Question: I am using gridfs-stream <URL> & currently i am on displaying image from gridFS.
When reading data it gives me following output. When i append this data to '<img src="data:image/jpeg;base64,(data)">', the image doesn't show.
'''
gfs
// create a read stream from gfs...
.createReadStream({ filename: 'error1.png' })
// and pipe it to Express' response
.pipe(res);
'''
Output res :-

Edited :-
I tried this :-
'''
img.src = 'data:image/jpeg;base64,' + btoa(res);
'''
Output rendered is :-
'''
<img src="data:image/jpeg;base64,W29iamVjdCBPYmplY3Rd">
'''
No image shown.
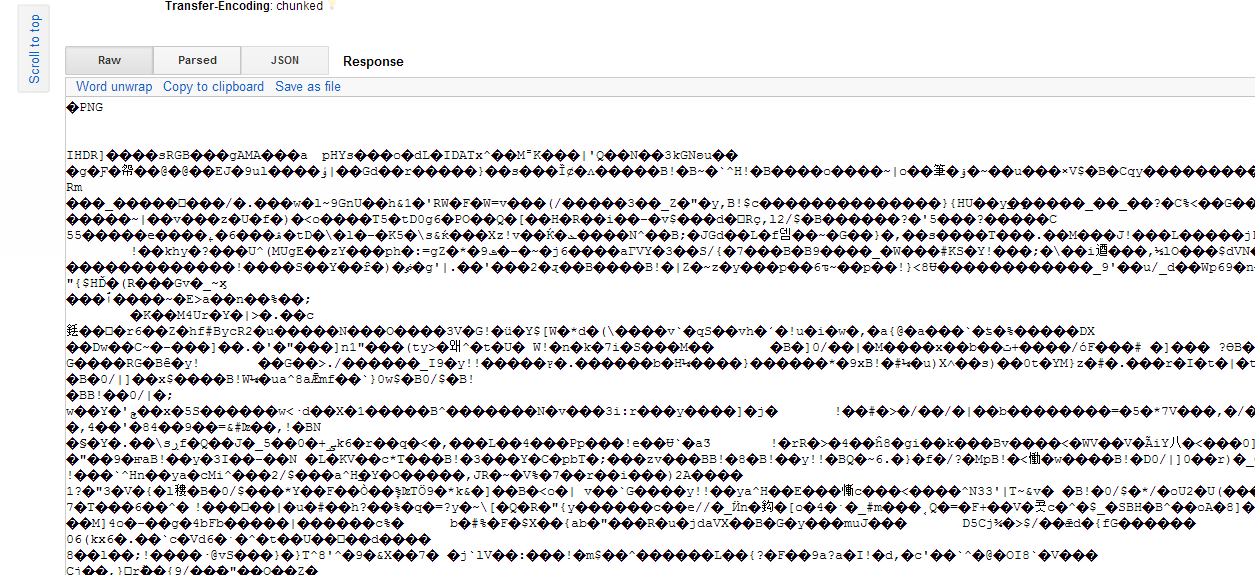
Answer: I use file stream demonstrate:
'''
var rstream = fs.createReadStream('test.png');
var bufs = [];
rstream.on('data', function(chunk) {
bufs.push(chunk);
}).on('end', function() { // done
var fbuf = Buffer.concat(bufs);
var base64 = (fbuf.toString('base64'));
res.send('<img src="data:image/jpeg;base64,' + base64 + '">');
});
'''